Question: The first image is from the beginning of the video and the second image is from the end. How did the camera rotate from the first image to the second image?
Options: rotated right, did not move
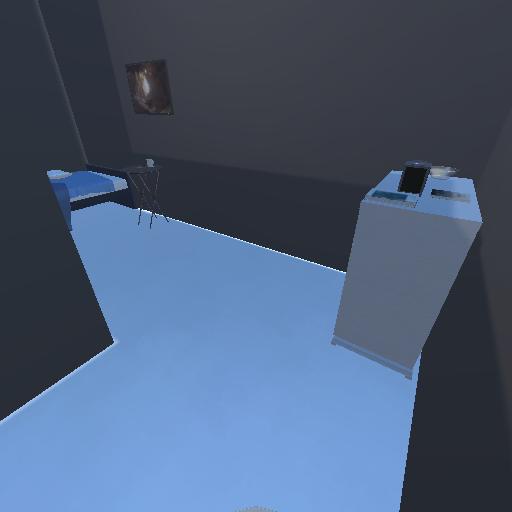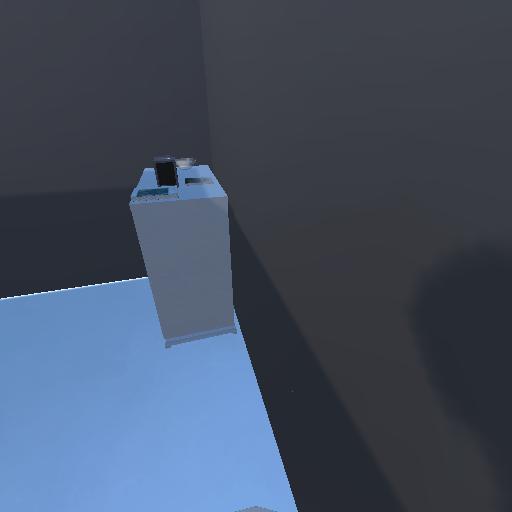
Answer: rotated right